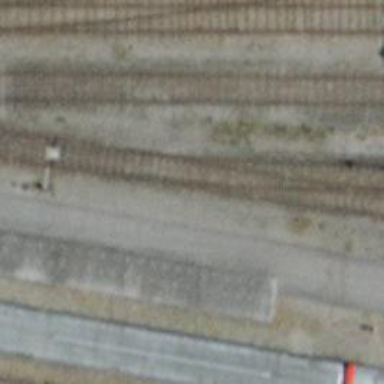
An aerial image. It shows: Railway yard with single rail track. The electrified track has contact line for power supply.